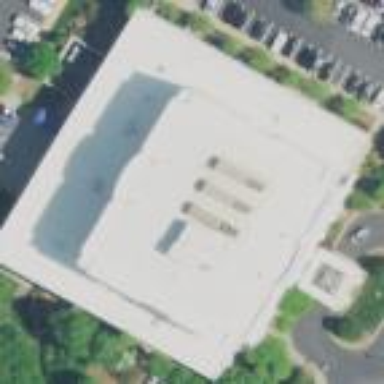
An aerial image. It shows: Hospital building.